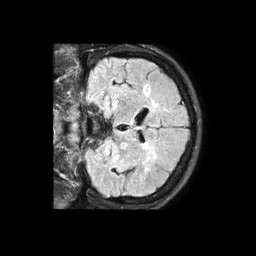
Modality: FLAIR
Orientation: coronal
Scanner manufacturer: philips
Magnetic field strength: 1.5 T
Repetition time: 6 s
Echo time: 0.1027 s